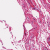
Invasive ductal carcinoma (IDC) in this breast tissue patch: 0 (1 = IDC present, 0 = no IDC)